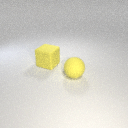
large yellow rubber cube behind large yellow rubber sphere